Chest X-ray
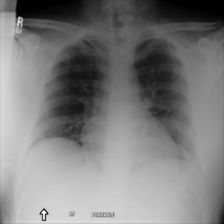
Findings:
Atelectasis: negative
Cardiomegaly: negative
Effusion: negative
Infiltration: negative
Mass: negative
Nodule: negative
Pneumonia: negative
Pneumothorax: negative
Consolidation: negative
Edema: negative
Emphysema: negative
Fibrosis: negative
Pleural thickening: negative
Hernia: negative